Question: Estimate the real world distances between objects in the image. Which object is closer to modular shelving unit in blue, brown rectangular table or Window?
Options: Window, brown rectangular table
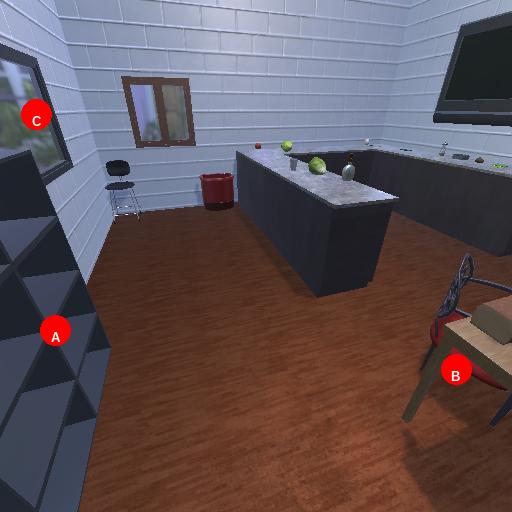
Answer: Window